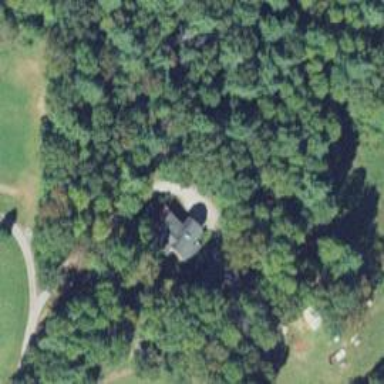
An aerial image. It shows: Driveway.